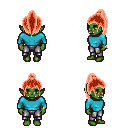
a pixel art fantasy rpg character, female body template, orc, green skin, teal long-sleeve shirt, metal pants, red long topknot hairstyle, bracelets, four views (front, back, left, right), 2x2 character sprite sheet, small pixel art, hard edges, no anti-aliasing